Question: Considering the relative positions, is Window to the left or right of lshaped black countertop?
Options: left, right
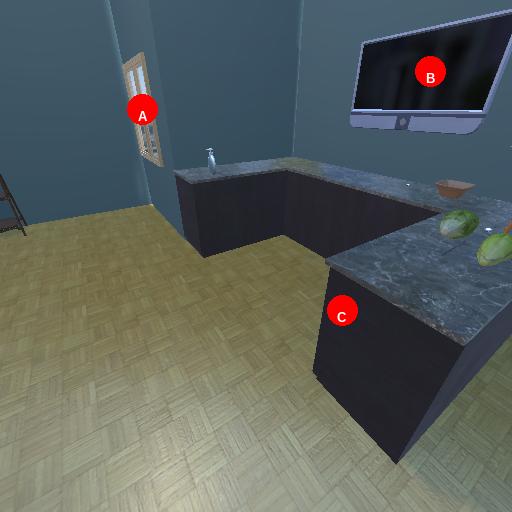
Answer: left